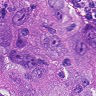
Metastatic tissue present: yes